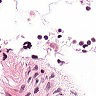
Metastatic tissue present: no